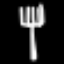
Label: fork